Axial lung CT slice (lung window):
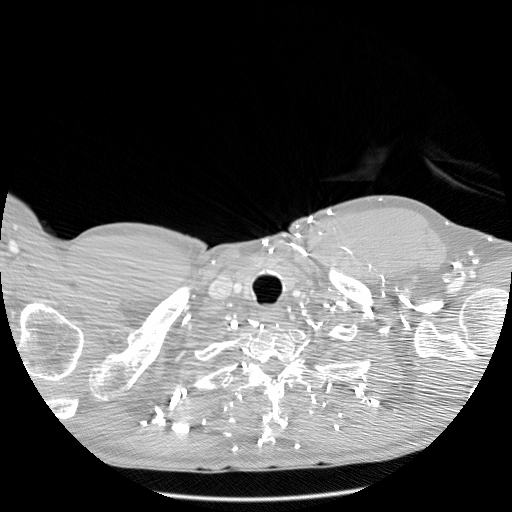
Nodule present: no